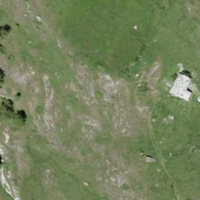
EUNIS habitat code: 26
Species observed at this site:
Gentianella campestris
Neotinea ustulata